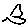
Label: bird